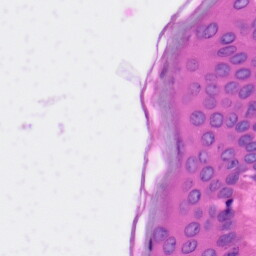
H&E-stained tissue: Skin